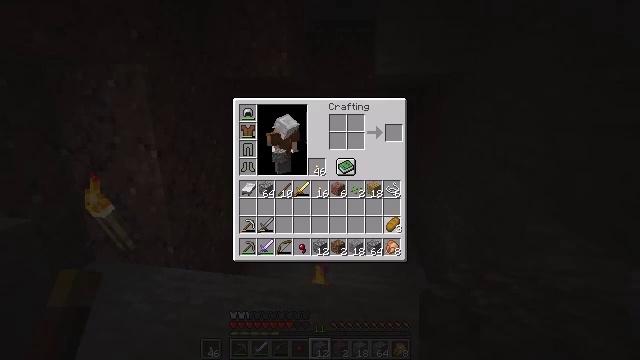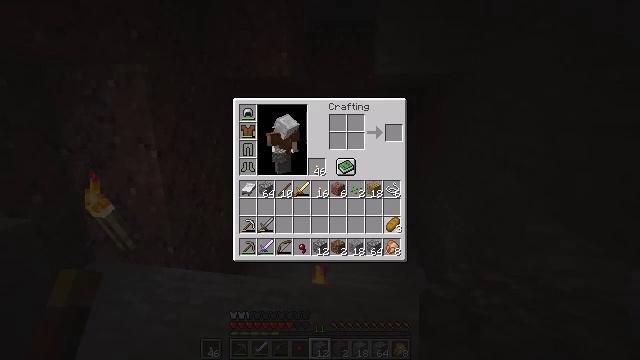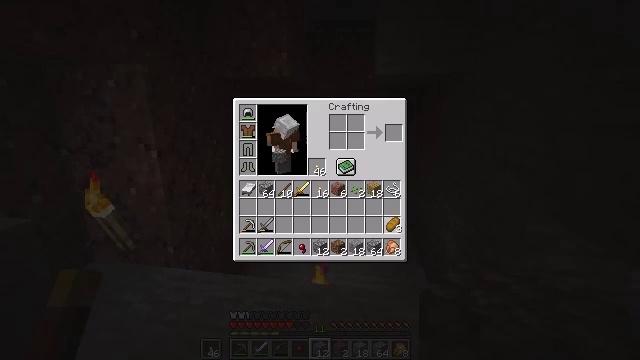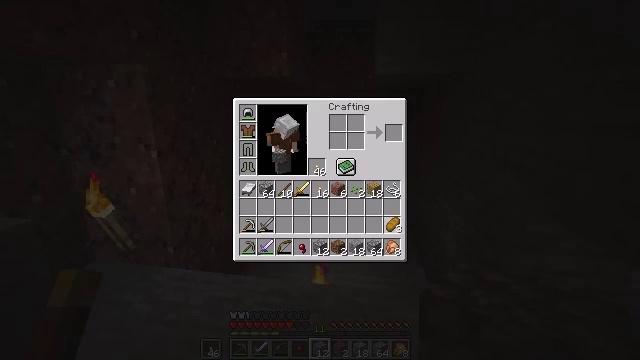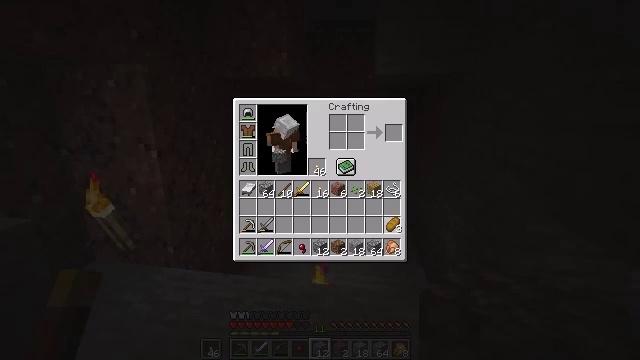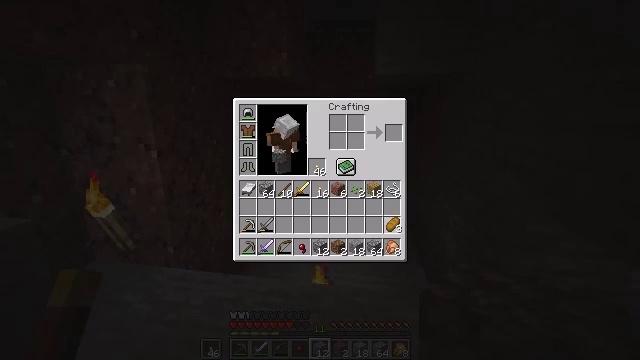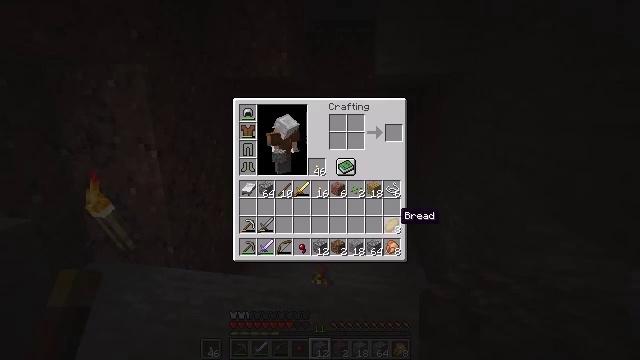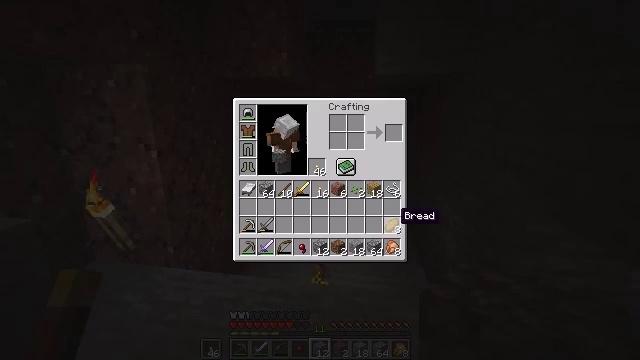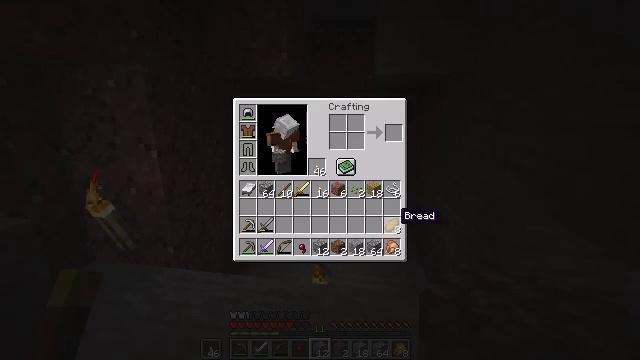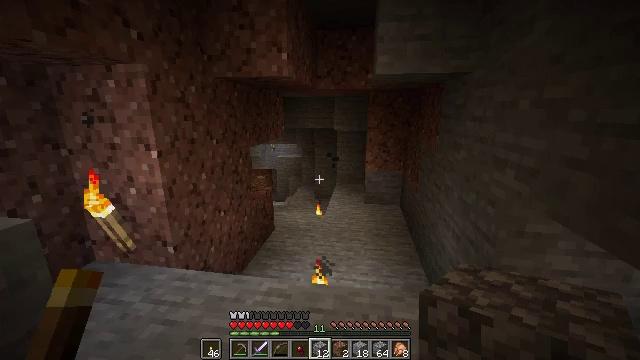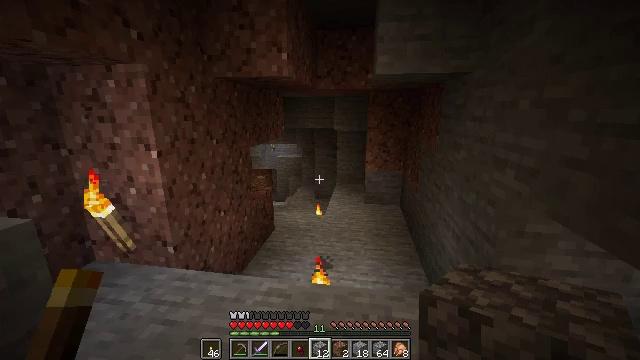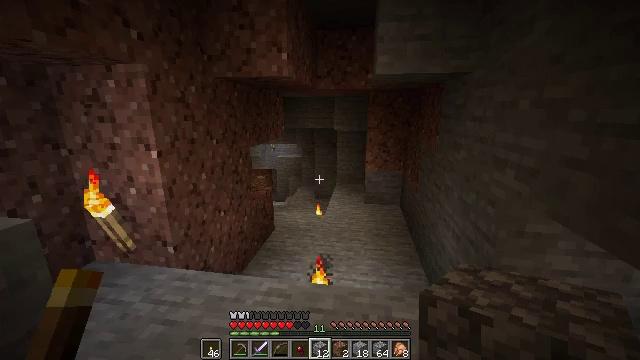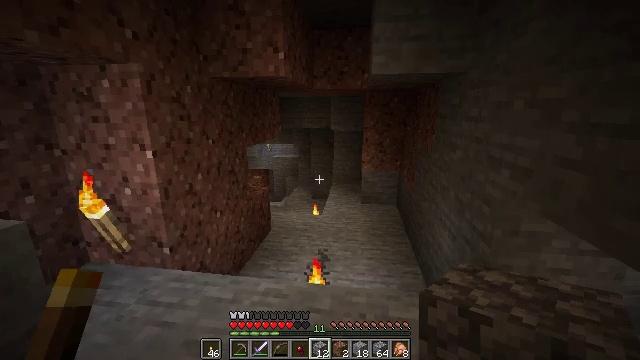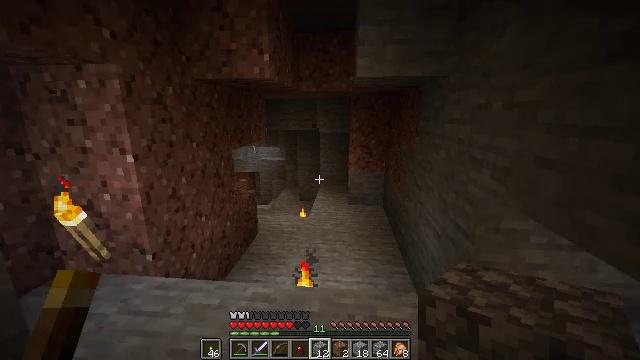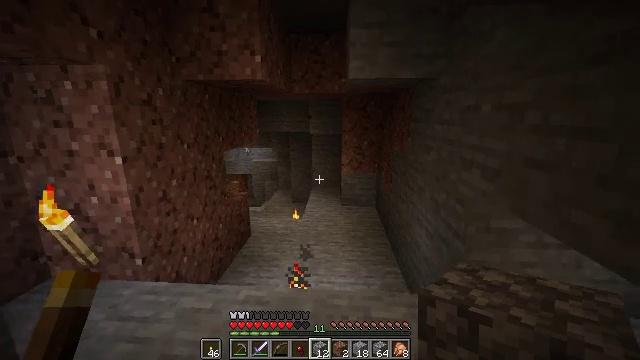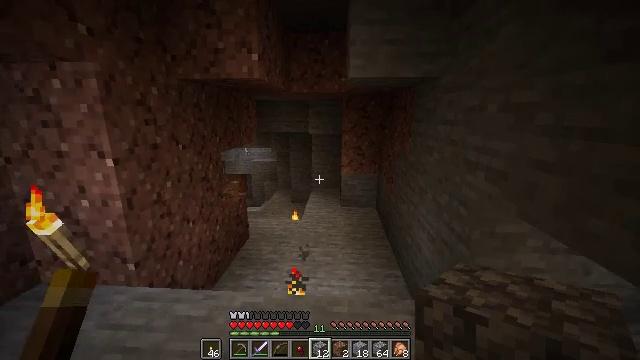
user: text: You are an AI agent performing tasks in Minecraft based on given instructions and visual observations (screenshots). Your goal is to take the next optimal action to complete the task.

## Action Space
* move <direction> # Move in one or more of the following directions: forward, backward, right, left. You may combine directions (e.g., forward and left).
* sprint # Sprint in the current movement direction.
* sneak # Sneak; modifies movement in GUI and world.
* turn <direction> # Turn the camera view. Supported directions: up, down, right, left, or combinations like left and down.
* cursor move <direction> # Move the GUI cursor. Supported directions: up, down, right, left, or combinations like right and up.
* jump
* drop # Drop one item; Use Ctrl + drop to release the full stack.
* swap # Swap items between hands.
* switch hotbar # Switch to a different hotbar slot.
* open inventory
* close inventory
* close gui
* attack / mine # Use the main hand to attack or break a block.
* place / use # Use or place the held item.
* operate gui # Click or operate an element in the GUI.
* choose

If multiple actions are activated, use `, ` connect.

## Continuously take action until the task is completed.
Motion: motion action
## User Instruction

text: Gather dirt.
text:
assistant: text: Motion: no_op
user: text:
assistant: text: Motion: no_op
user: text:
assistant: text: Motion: operate gui
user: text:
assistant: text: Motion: operate gui
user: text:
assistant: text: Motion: operate gui
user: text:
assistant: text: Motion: no_op
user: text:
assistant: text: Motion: no_op
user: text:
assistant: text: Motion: no_op
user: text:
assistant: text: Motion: no_op
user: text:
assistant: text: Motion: no_op
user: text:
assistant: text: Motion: no_op
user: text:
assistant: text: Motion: no_op
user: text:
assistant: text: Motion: turn right
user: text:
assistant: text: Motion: turn right
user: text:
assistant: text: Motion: move forward
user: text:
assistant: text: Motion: move forward
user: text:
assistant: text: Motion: move forward
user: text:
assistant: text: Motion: move forward
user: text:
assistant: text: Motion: move forward
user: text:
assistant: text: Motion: move forward
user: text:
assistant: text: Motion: move forward
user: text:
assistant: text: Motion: move forward
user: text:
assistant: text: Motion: move forward
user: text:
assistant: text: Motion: move forward
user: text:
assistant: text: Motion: move forward
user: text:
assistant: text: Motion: move forward
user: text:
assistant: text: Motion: move forward
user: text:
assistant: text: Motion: move forward
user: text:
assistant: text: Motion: move forward, turn left
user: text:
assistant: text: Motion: move forward, turn left